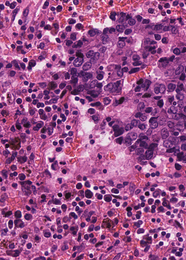
Tumor epithelial tissue: yes
Tumor-associated stroma tissue: yes
Normal tissue: no